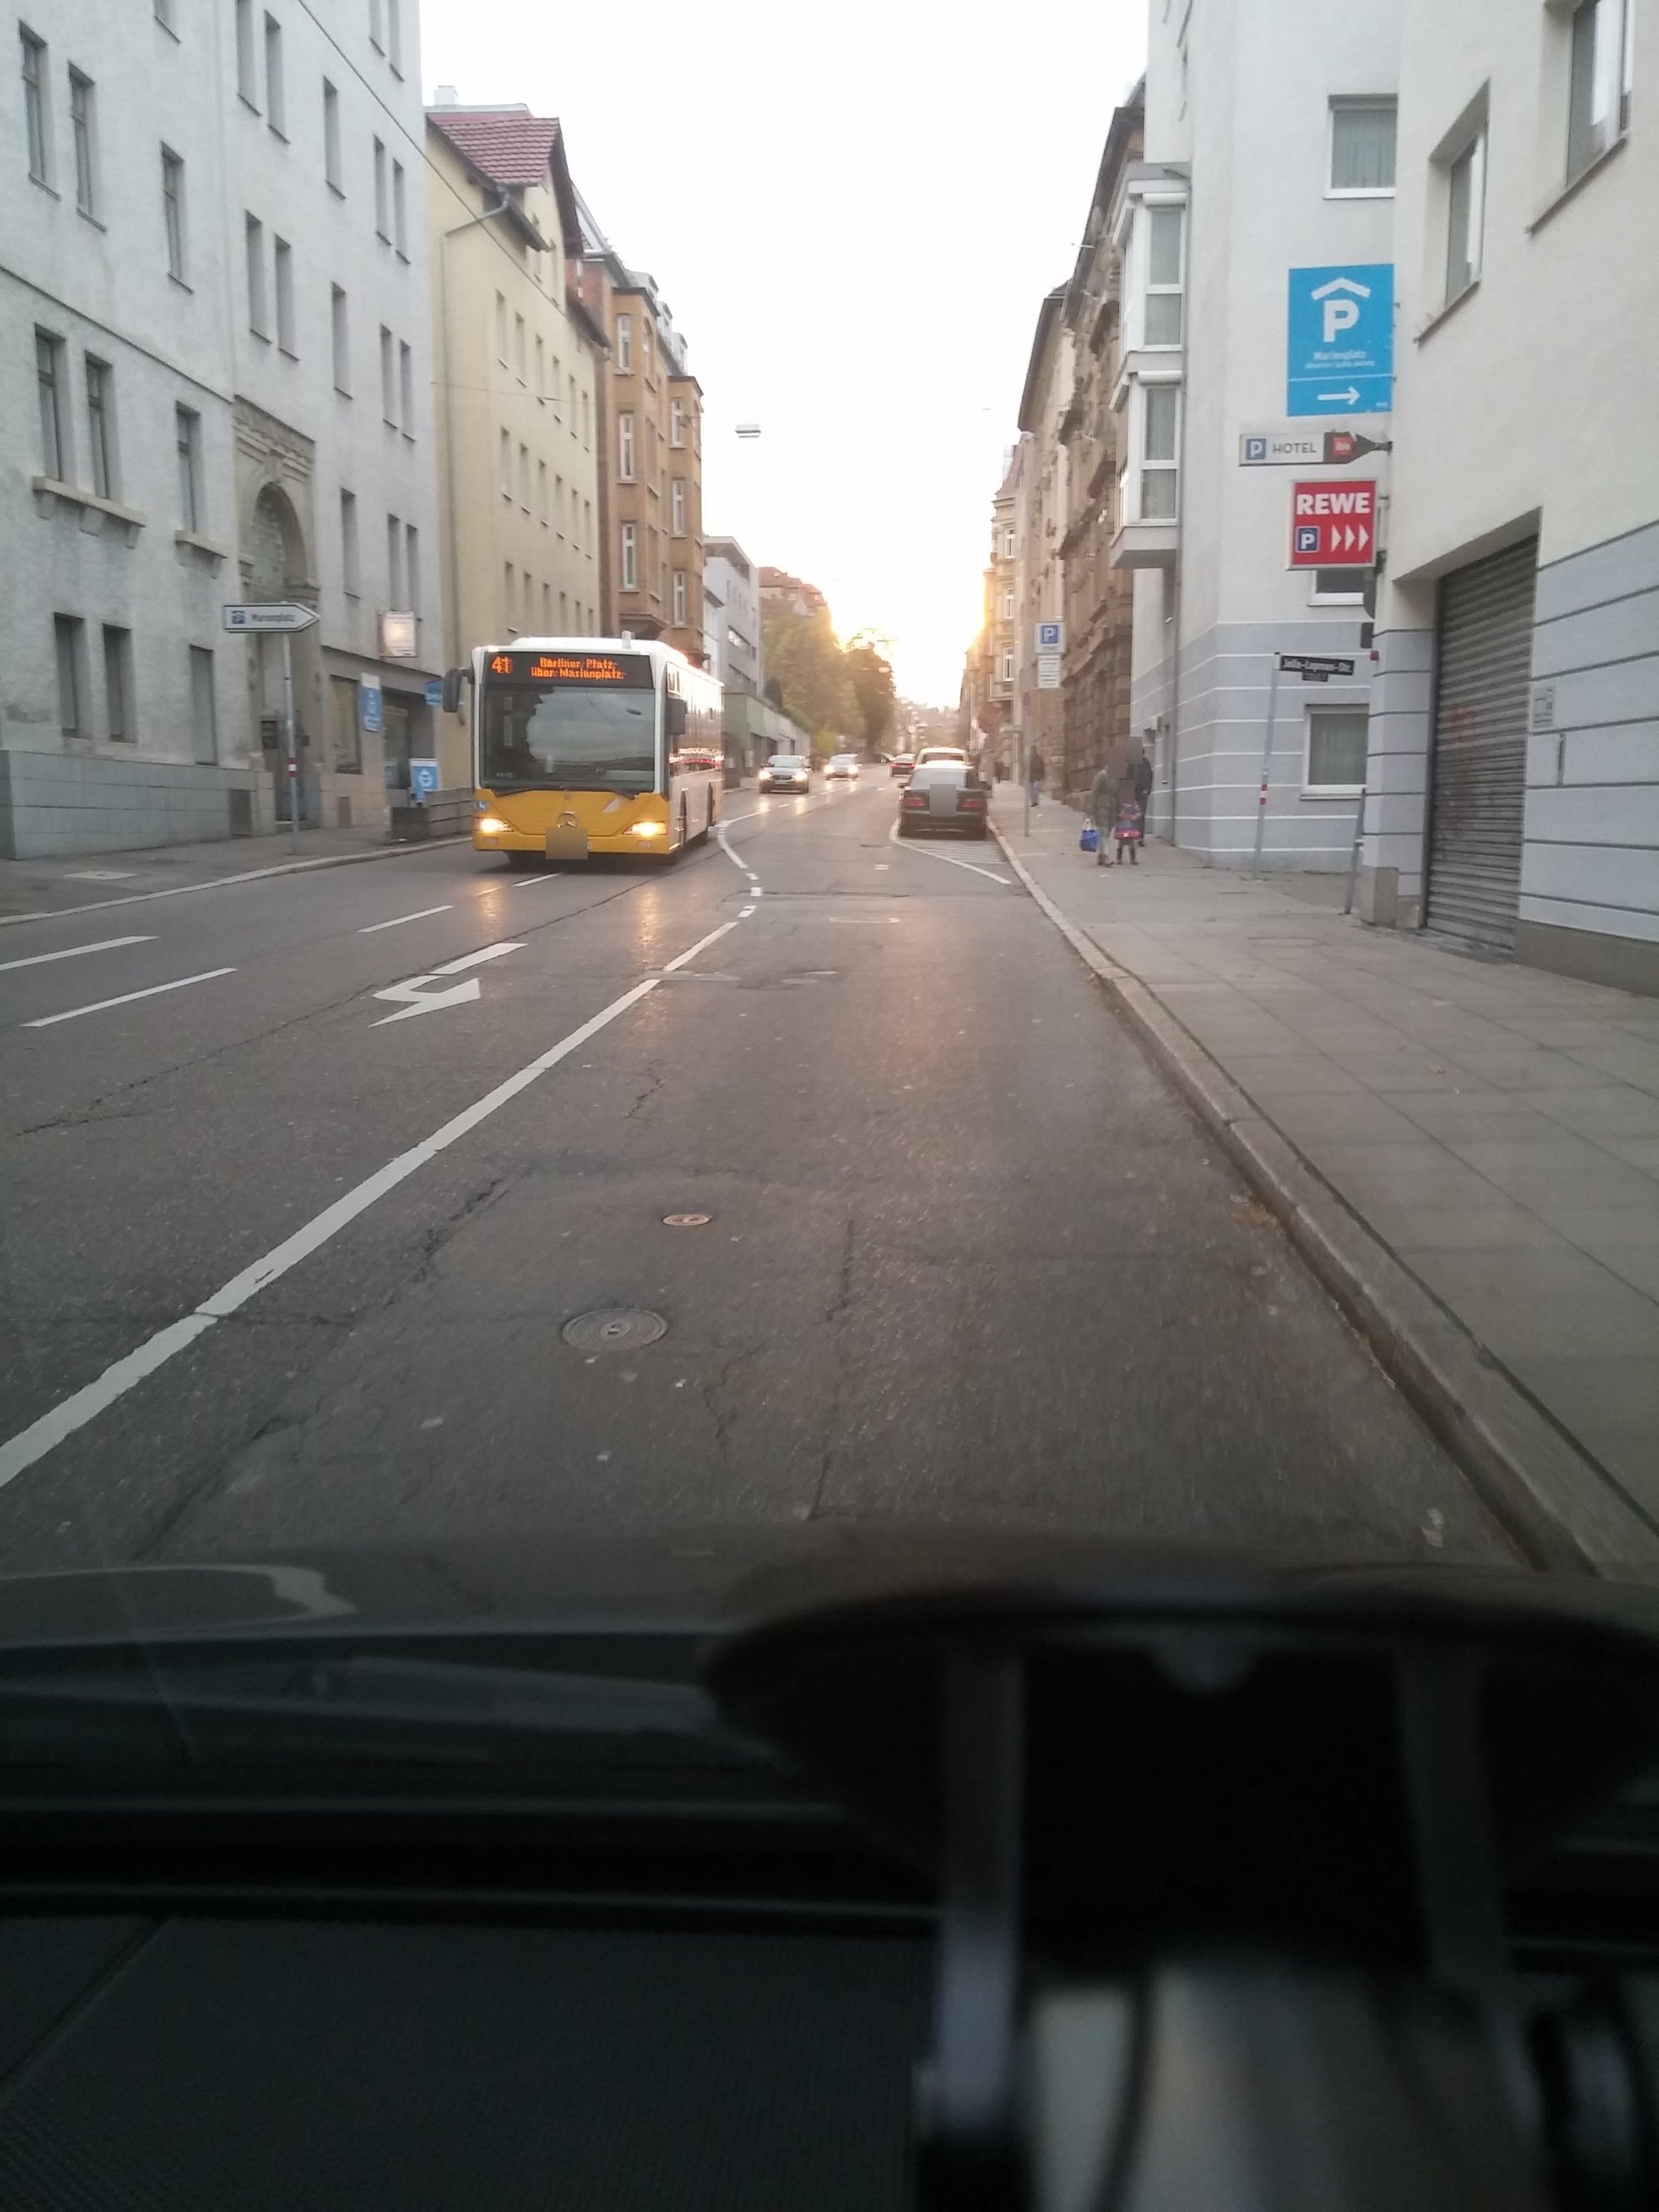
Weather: snowy
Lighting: day
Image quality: good
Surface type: driving surface
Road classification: tertiary
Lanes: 3
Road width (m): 9.2
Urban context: urban centre
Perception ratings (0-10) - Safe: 5.68, Lively: 5.79, Beautiful: 6.06, Boring: 5.75, Depressing: 5.13, Wealthy: 4.81